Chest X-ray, PA view. Patient: 68 years old, sex M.
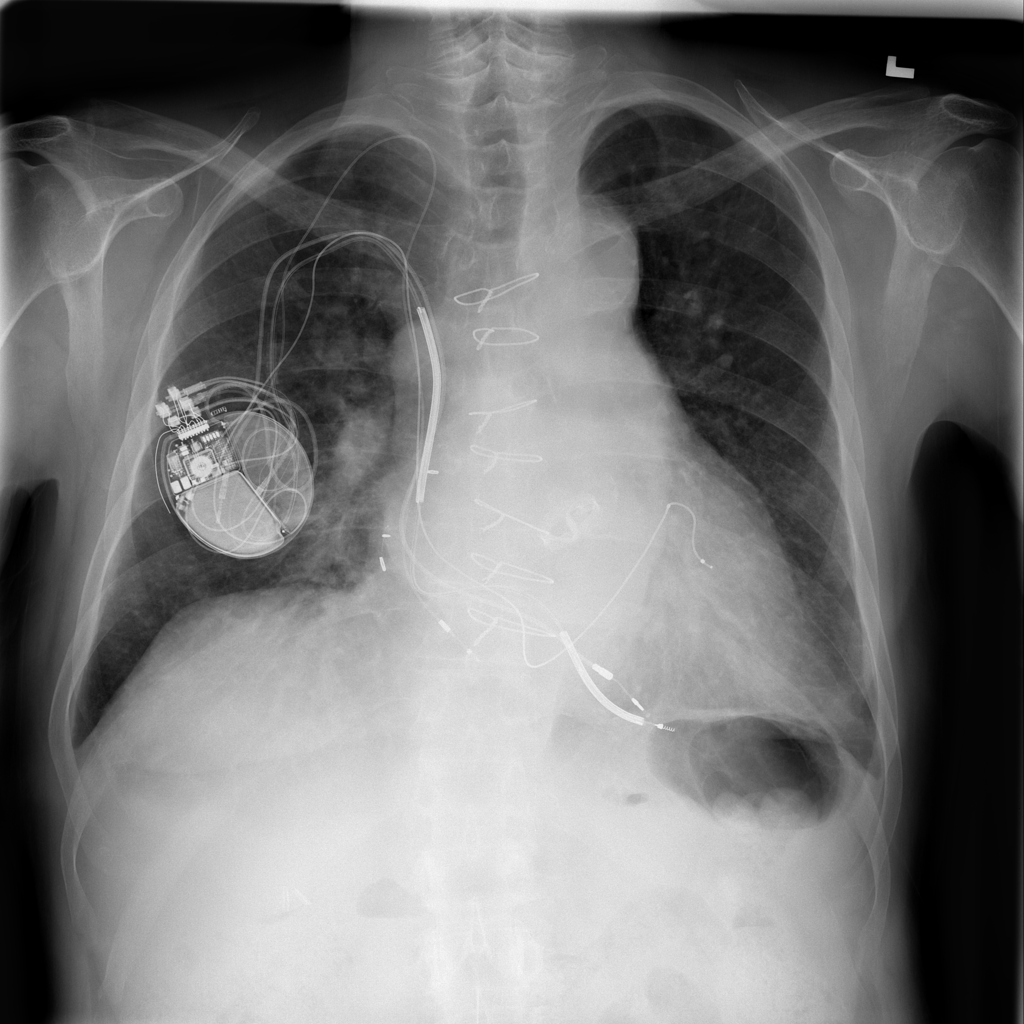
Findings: No Finding